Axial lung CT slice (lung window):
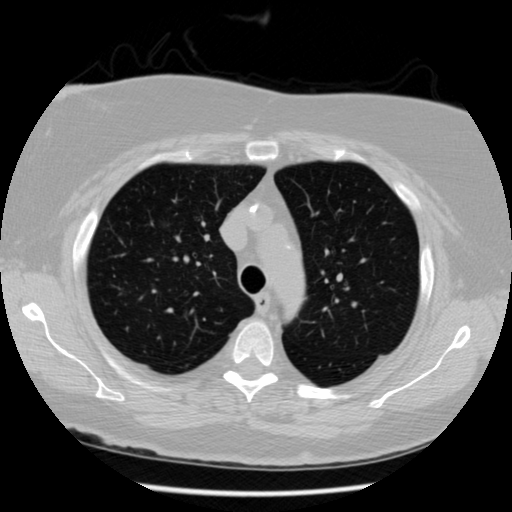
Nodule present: no